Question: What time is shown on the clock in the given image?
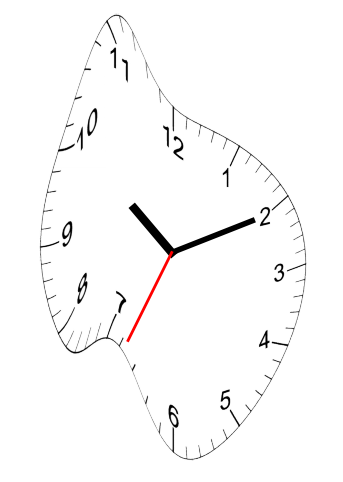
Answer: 10:10:34